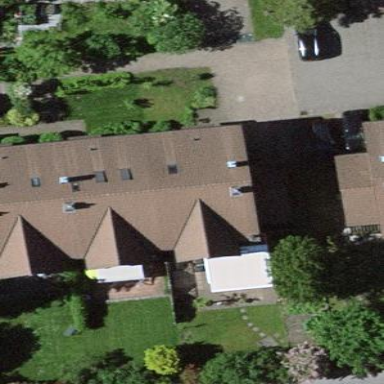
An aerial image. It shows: Terrace building.